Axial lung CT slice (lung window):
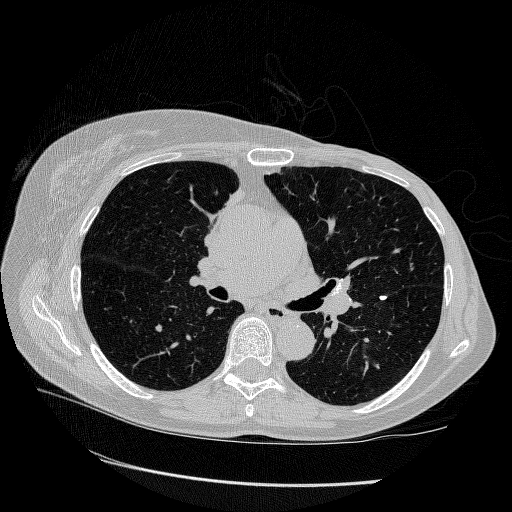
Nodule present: yes
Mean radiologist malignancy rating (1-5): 1